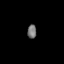
Tissue: prostate
Cell type: T cells
Senescence score: 0.3145
Nuclear area (px): 124
Mean DAPI intensity: 114.202